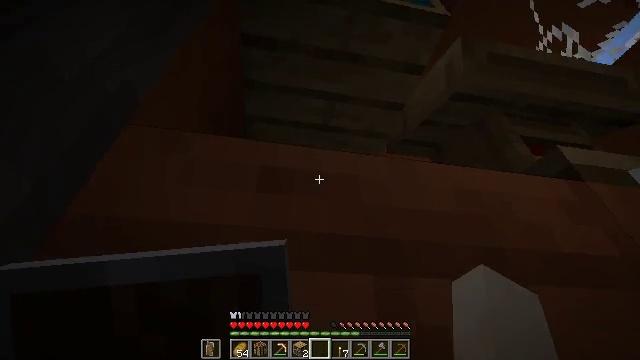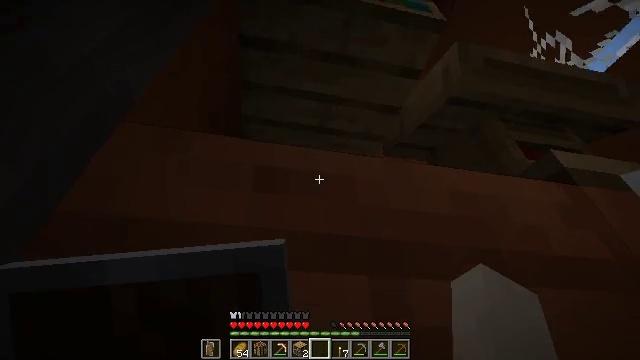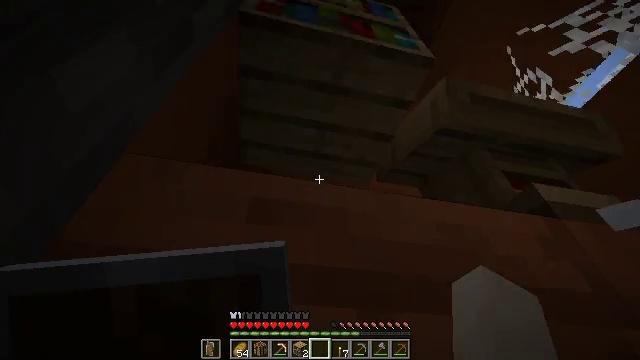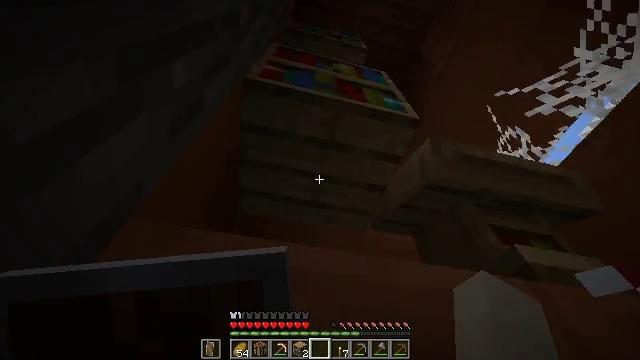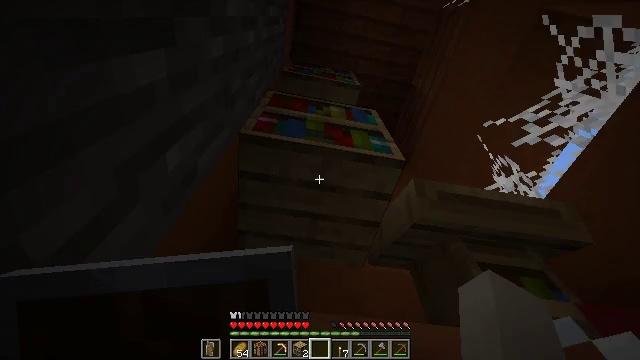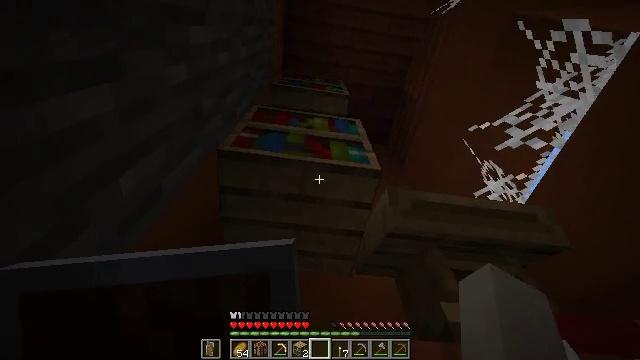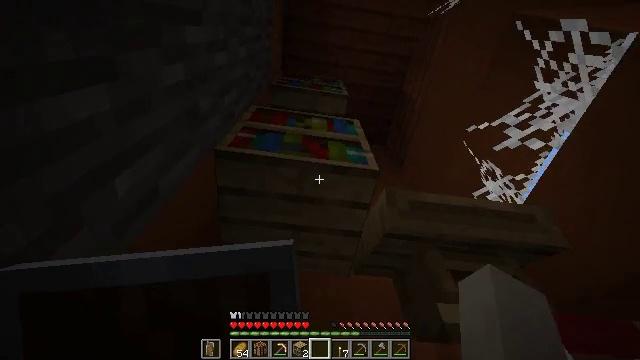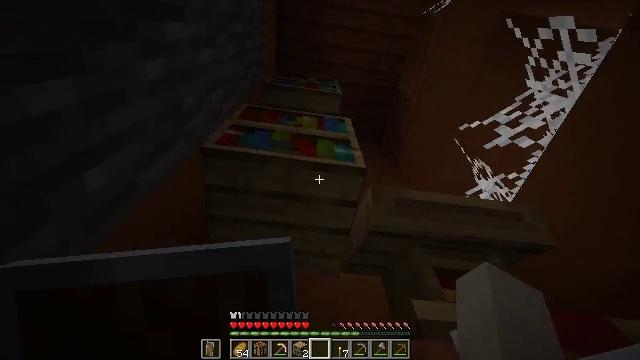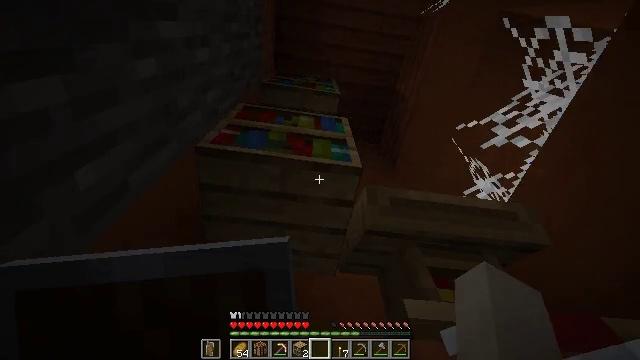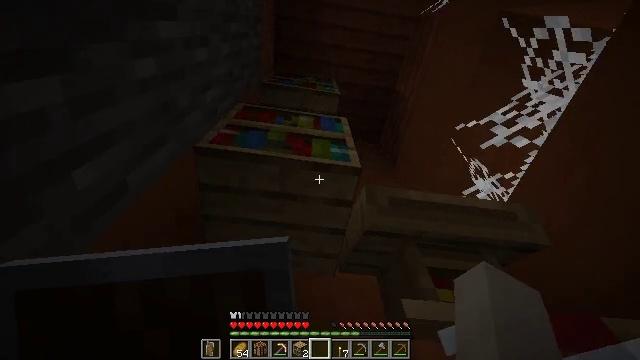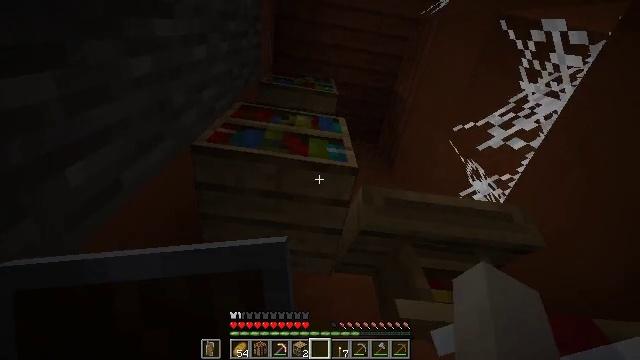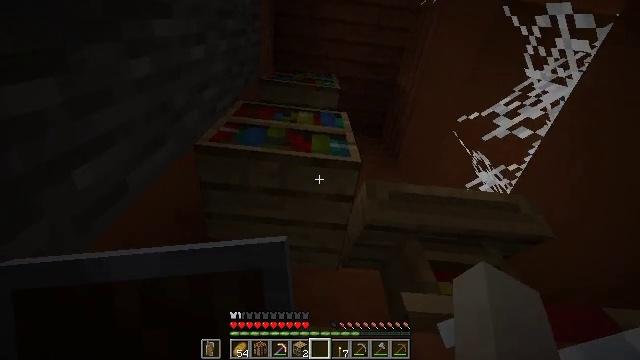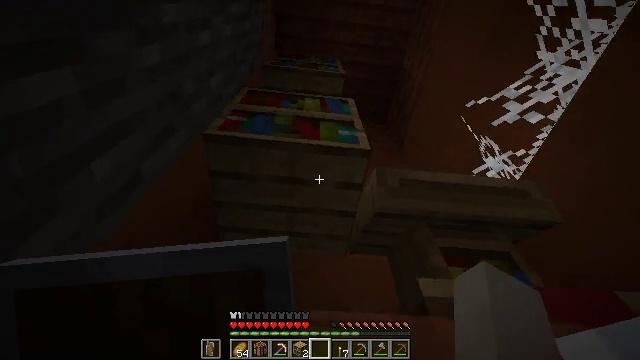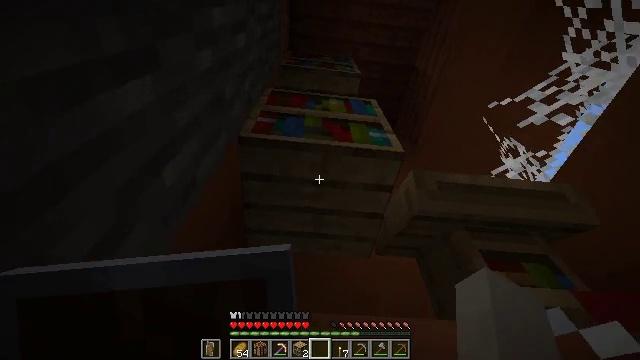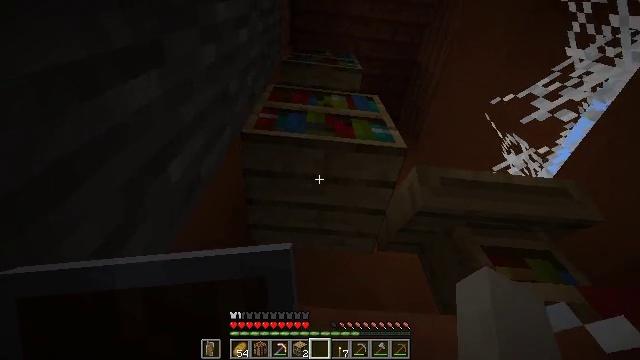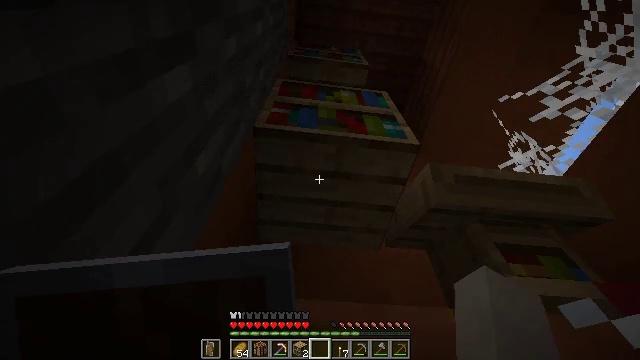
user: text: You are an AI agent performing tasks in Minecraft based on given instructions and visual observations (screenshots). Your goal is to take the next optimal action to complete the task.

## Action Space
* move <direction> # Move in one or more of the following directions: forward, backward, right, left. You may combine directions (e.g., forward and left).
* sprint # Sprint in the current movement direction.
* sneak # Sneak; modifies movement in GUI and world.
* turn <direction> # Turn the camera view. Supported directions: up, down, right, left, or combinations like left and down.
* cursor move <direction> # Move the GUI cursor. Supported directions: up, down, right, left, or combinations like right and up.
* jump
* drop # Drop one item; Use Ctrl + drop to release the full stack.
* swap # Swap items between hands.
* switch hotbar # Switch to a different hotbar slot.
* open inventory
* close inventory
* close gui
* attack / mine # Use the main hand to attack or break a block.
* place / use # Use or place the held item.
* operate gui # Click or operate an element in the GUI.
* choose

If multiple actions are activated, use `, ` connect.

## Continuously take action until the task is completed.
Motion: motion action
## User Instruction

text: Collect books by breaking the bookshelf.
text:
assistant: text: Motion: turn right
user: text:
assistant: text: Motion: move back, turn right and up
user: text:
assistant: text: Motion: move back and move right, turn right and up
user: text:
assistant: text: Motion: move back and move right, turn left and up
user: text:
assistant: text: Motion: move back and move right, turn left and up
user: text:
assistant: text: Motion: no_op
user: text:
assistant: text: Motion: no_op
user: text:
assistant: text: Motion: no_op
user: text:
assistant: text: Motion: no_op
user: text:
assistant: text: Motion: no_op
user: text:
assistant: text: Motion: turn left
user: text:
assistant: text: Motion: move left, turn down
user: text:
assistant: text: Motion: move left
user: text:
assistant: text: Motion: no_op
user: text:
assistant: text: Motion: no_op
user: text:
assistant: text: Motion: no_op
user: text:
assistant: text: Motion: no_op
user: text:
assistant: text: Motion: no_op
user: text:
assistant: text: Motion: no_op
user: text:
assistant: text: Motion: no_op
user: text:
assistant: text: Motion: no_op
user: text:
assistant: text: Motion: no_op
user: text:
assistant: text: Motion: no_op
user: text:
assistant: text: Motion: no_op
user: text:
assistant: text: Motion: no_op
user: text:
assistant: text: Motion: no_op
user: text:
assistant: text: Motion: turn down
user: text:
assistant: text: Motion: turn right and down
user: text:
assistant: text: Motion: no_op
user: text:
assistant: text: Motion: no_op